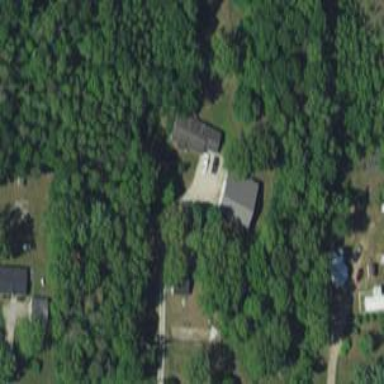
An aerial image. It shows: Driveway leading to service road.